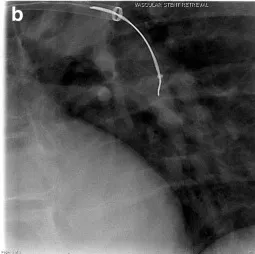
Demonstrates the Viabahn stent engaged around the midsection of the stent. And subsequently ensnared.
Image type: radiology (x_ray)